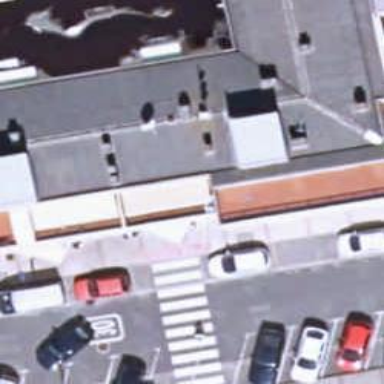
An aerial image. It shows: Restaurant.